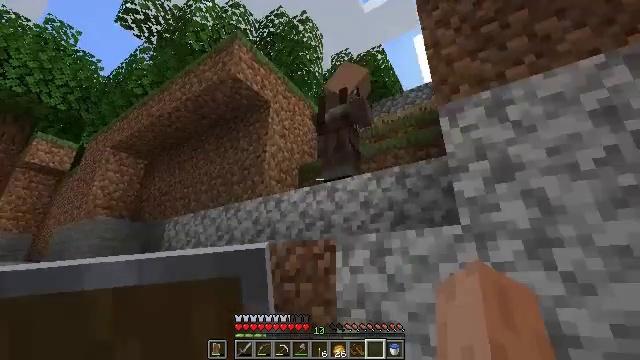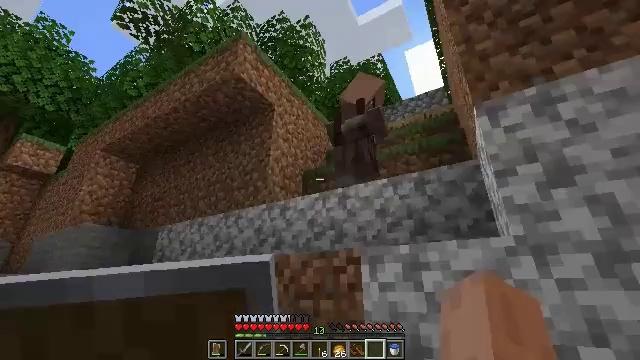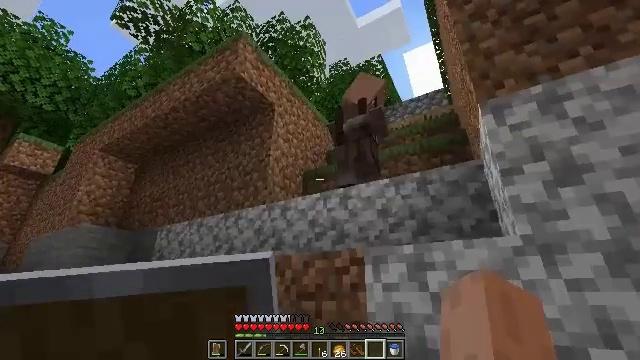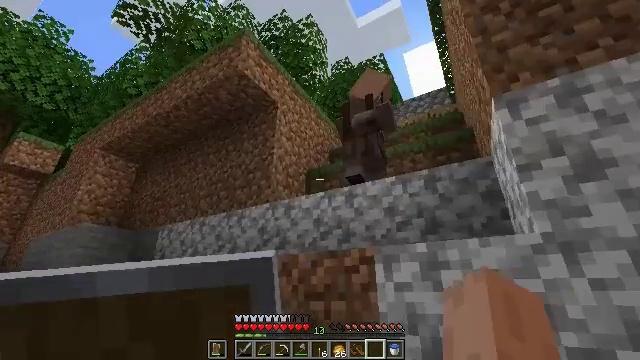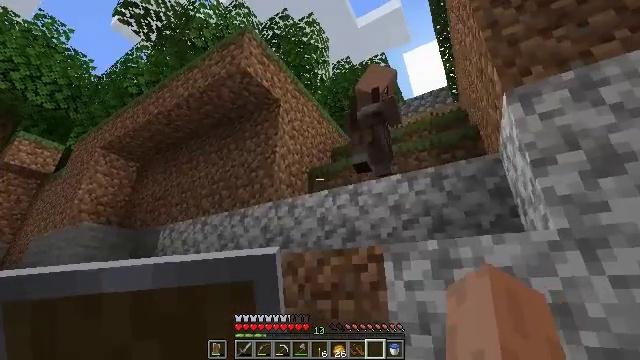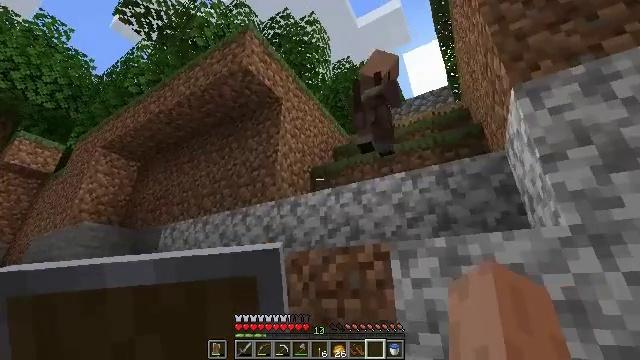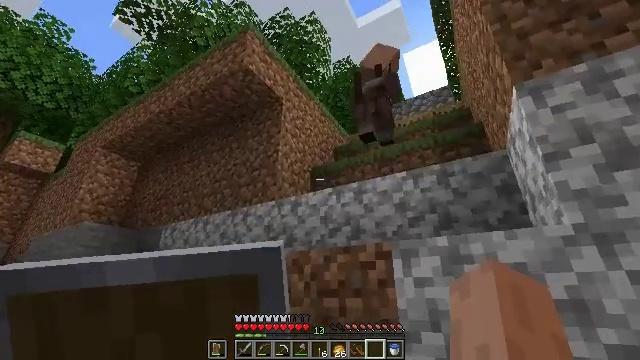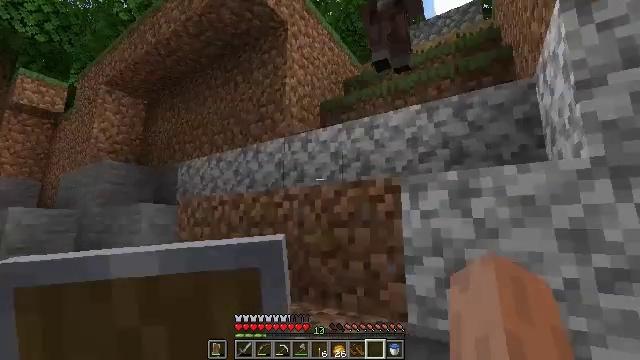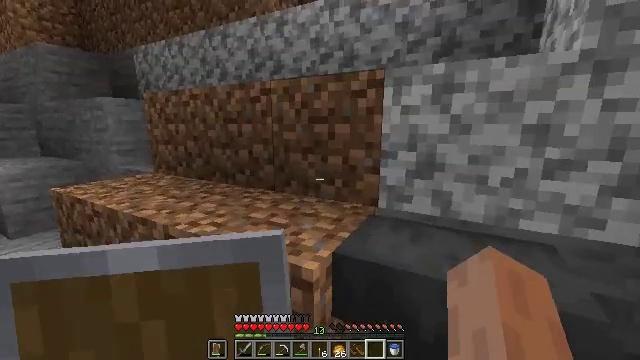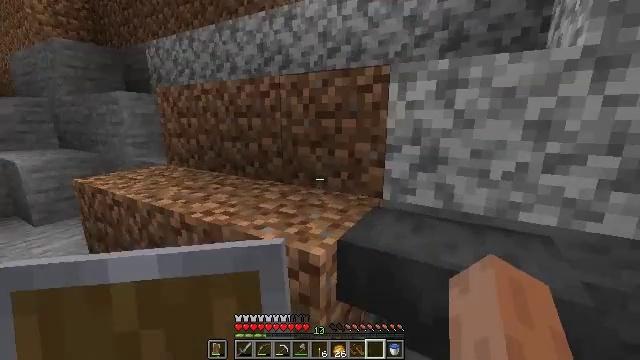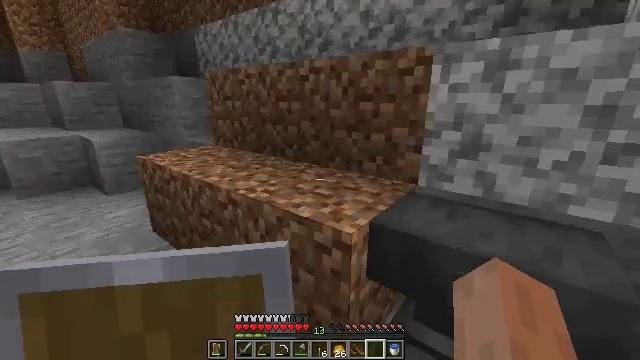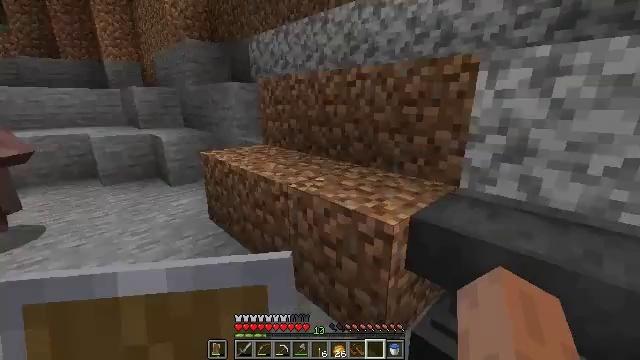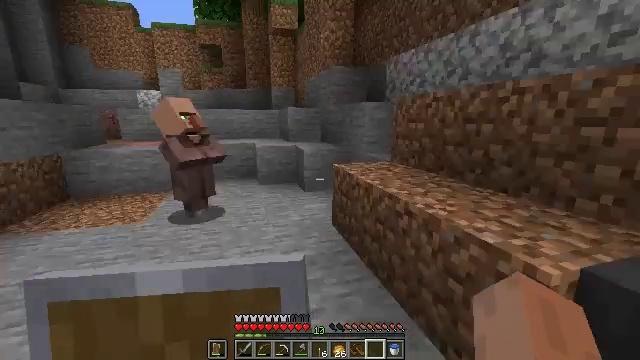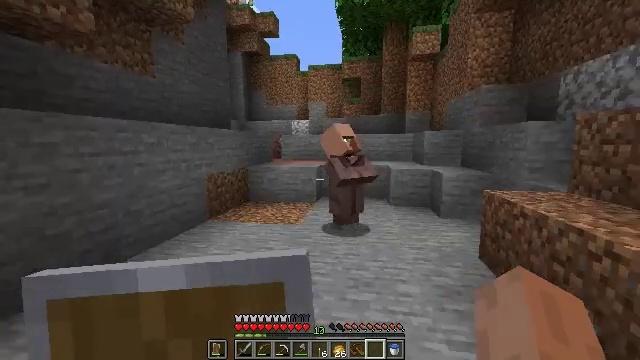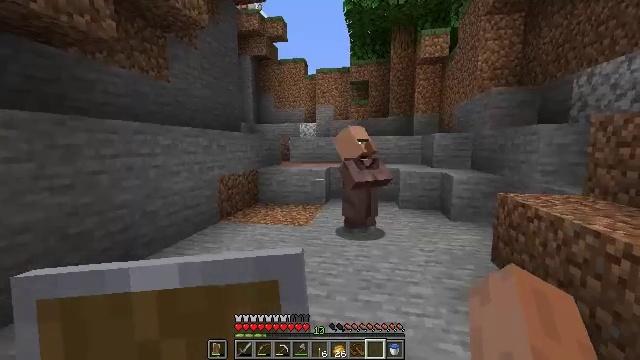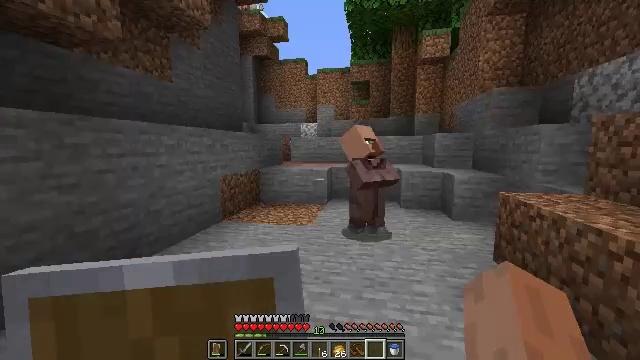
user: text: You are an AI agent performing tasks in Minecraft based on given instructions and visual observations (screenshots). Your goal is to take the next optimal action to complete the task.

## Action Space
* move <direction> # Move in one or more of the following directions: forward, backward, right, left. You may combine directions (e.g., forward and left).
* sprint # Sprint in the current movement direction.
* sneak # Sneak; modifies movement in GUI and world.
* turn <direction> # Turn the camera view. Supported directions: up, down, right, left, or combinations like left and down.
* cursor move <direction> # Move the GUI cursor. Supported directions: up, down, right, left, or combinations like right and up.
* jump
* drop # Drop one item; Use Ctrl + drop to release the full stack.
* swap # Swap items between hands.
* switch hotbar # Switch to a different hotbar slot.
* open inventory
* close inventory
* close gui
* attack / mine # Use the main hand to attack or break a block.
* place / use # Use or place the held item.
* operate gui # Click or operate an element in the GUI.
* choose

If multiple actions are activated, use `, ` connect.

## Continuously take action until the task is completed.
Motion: motion action
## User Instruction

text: Smash the anvil with a pickaxe.
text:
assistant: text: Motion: move forward and move left, turn right and up
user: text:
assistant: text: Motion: no_op
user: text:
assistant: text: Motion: no_op
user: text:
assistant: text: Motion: no_op
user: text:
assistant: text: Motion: no_op
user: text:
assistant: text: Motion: no_op
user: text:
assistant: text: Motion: turn left and down
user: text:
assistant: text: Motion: turn right and down
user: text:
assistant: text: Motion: move back, turn left and down
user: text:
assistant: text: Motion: move back, turn left and down
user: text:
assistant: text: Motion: move back and move left, turn left
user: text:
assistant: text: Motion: move back and move left, turn left and up
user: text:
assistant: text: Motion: move back and move left, turn left and up
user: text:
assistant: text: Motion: turn left
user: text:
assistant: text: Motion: no_op
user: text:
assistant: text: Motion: no_op
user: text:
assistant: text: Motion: no_op
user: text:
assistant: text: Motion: no_op
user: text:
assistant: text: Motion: no_op
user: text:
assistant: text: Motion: no_op
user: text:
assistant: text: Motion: turn right and up
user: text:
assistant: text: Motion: move forward, turn right
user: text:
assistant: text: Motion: move forward and move left, turn right and down
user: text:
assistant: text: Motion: move forward and move left, turn right
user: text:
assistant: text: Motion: move forward, turn right and down
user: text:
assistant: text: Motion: turn right and down
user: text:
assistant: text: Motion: turn down
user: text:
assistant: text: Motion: turn down
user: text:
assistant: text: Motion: turn right and down, switch to hotbar 4
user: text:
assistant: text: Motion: turn down, switch to hotbar 4